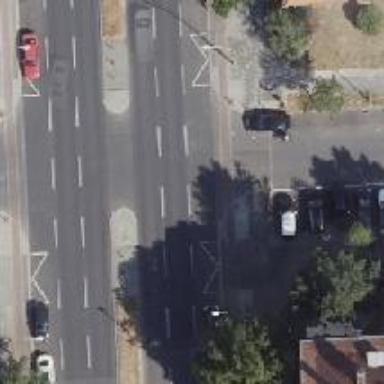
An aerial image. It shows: Unmarked road crossing.